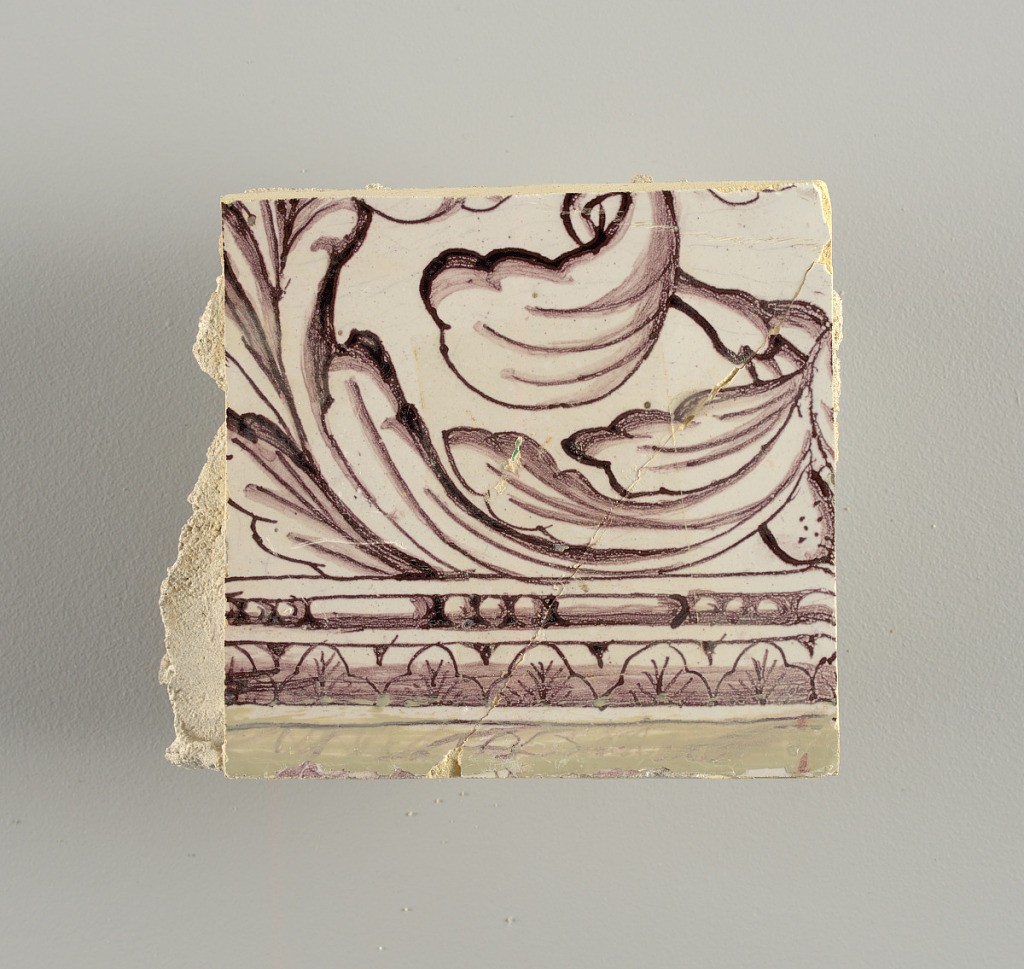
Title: Wall facing
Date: ca. 1725
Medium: Tin-glazed earthenware, underglaze
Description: Horizontal rectangle.  Thirty-seven tiles wide and twenty-one high with opening for door or window nineteen and one-half tiles high and twelve wide.  To left and right of opening, centered canopy above. Left, woman representing Hope, right, a sculputure urn.  Centered above opening, a mascaron.  Arabesque design of foliage.